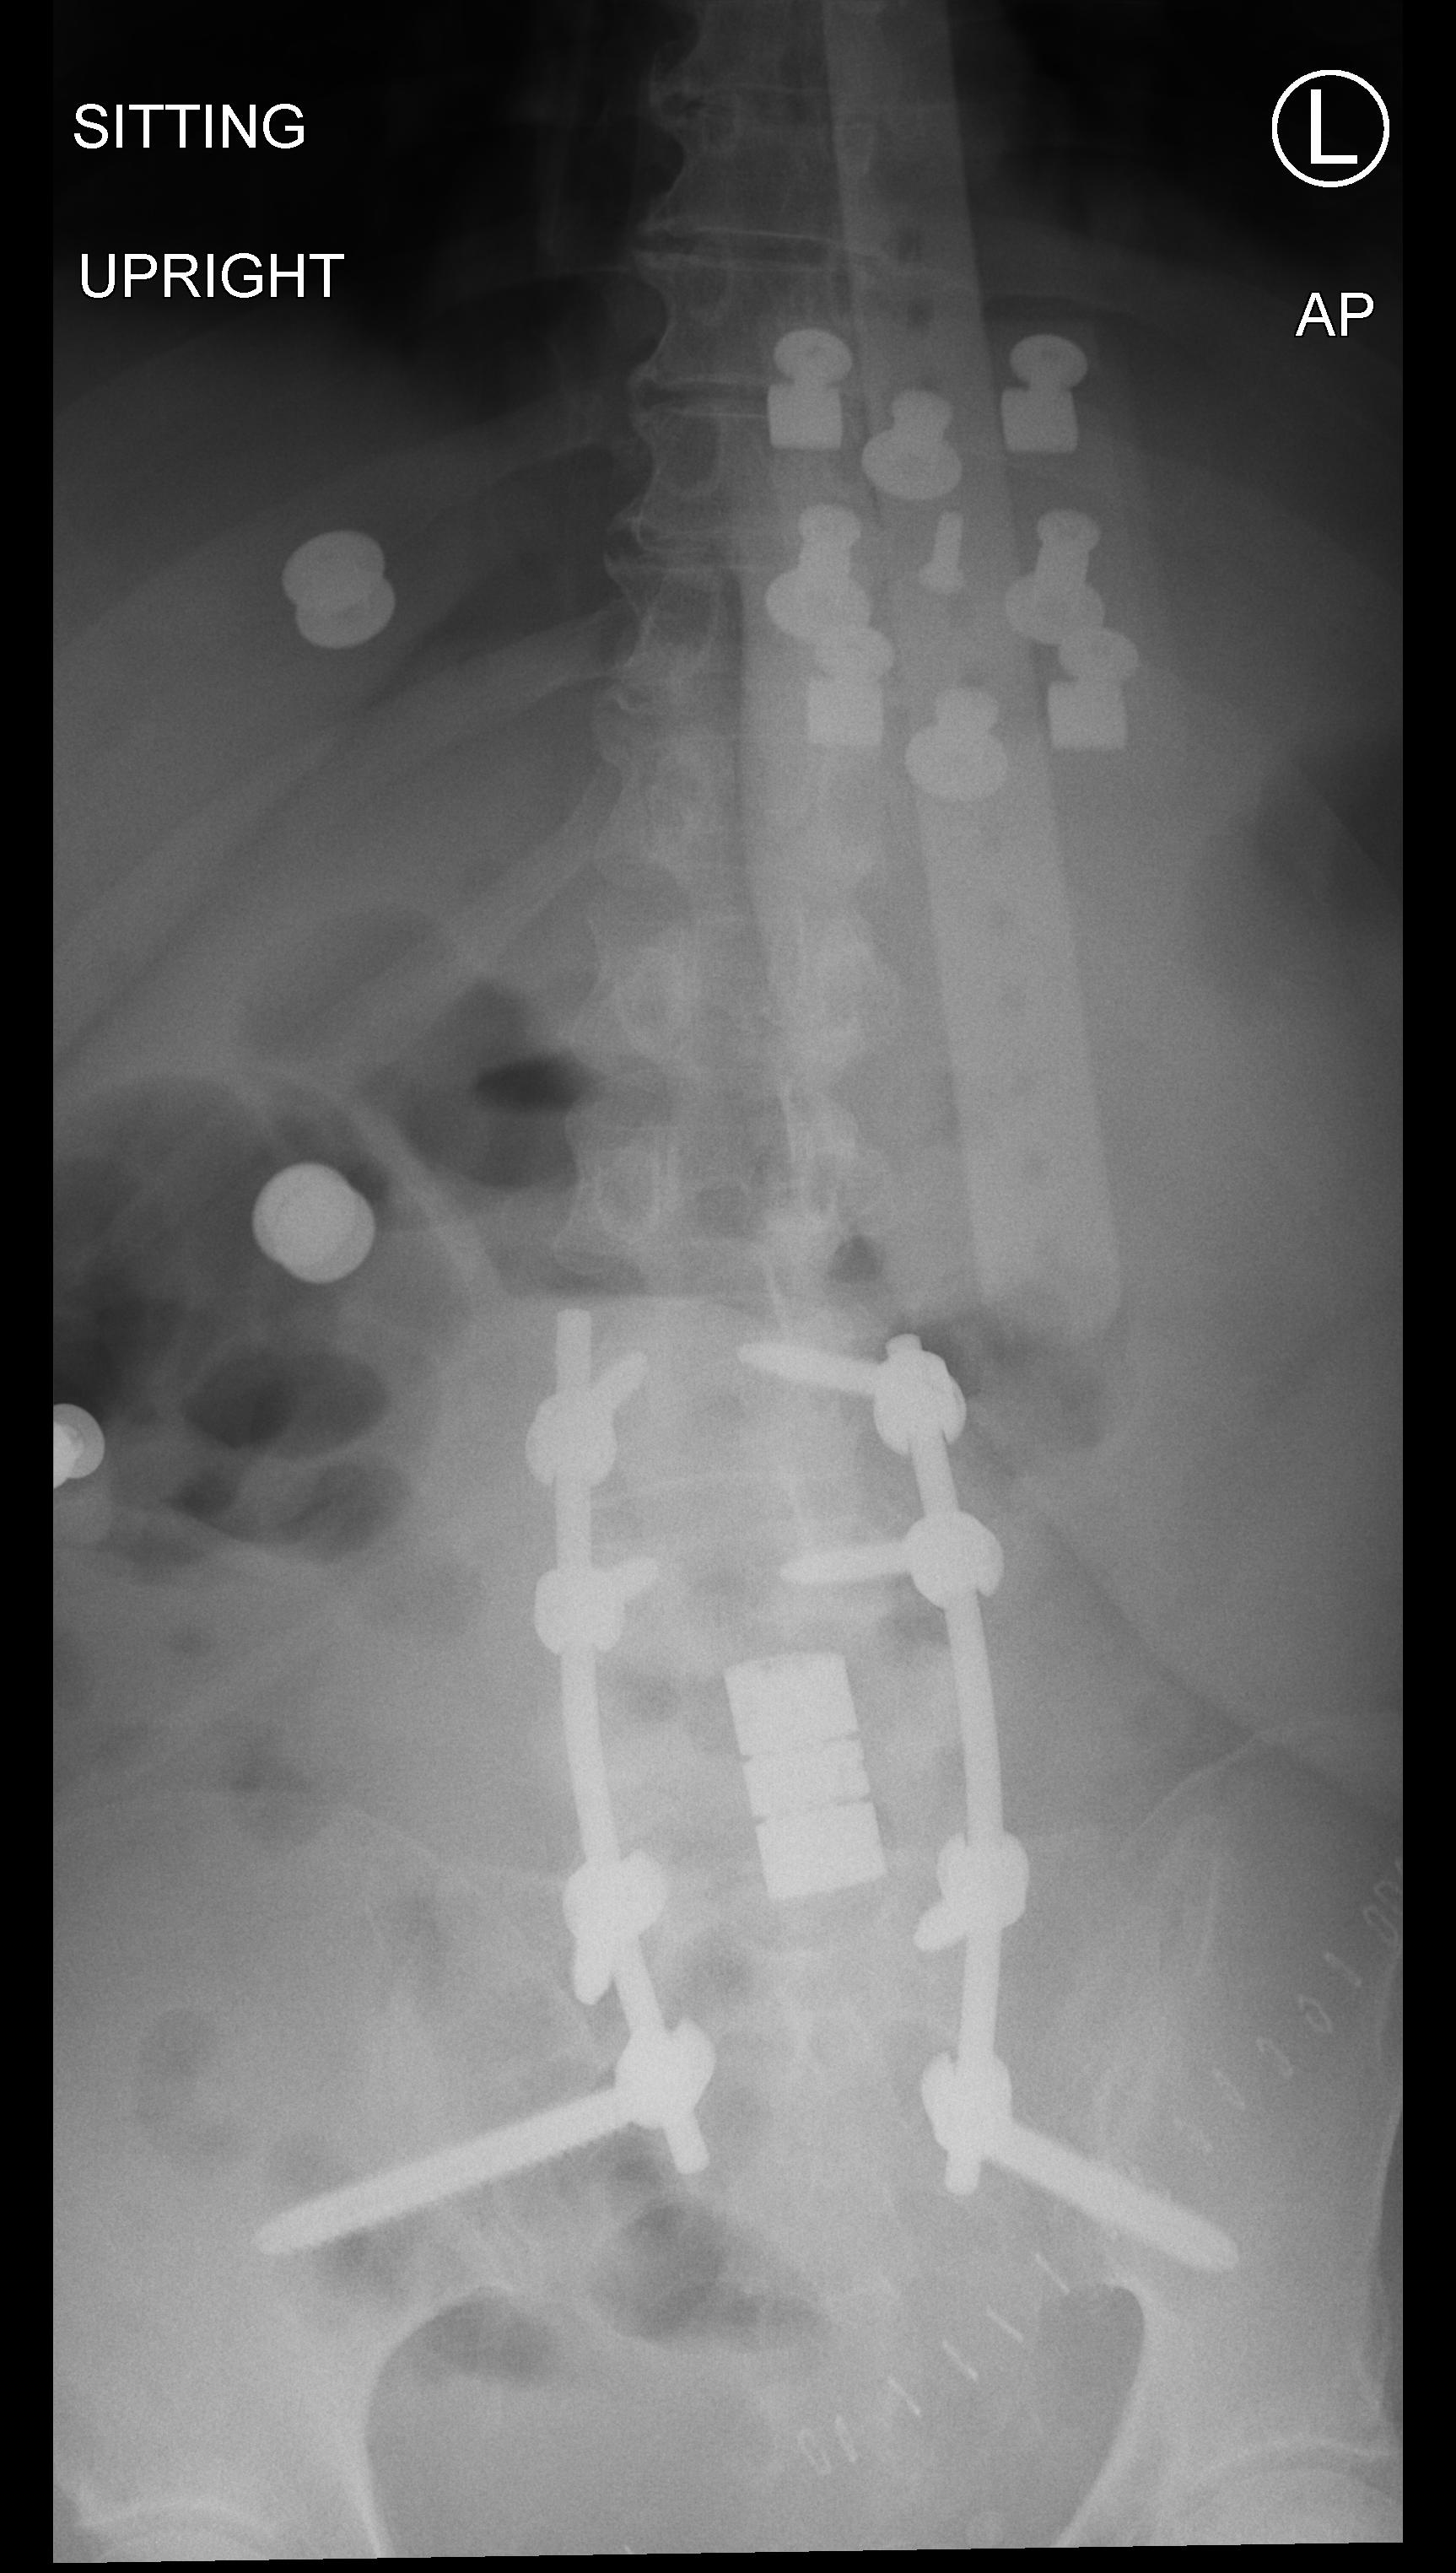
View: AP
Implant manufacturer: rti